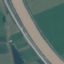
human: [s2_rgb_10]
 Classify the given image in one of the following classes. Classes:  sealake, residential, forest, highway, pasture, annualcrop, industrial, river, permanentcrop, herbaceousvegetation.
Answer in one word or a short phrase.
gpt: River